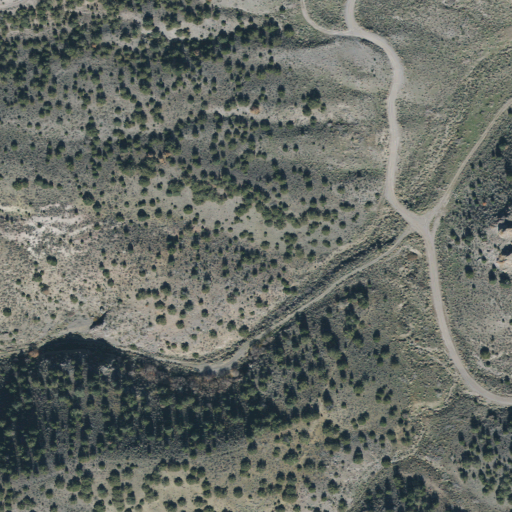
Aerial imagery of valley in Utah named Homansville Canyon containing shrub, evergreen forest, medium intensity development, low intensity development, and high intensity development